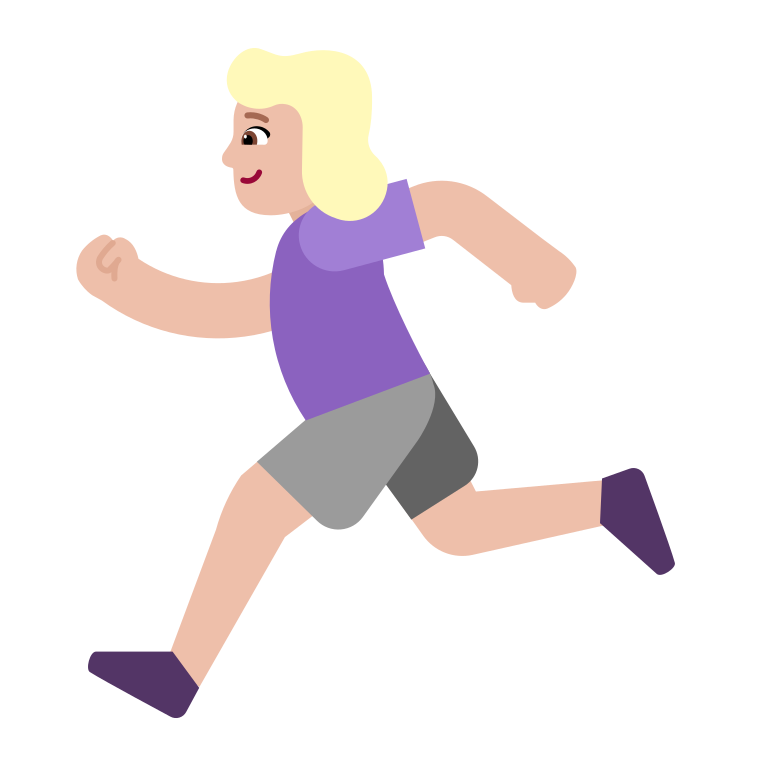
woman running flat  light